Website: apple
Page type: customer-info-address
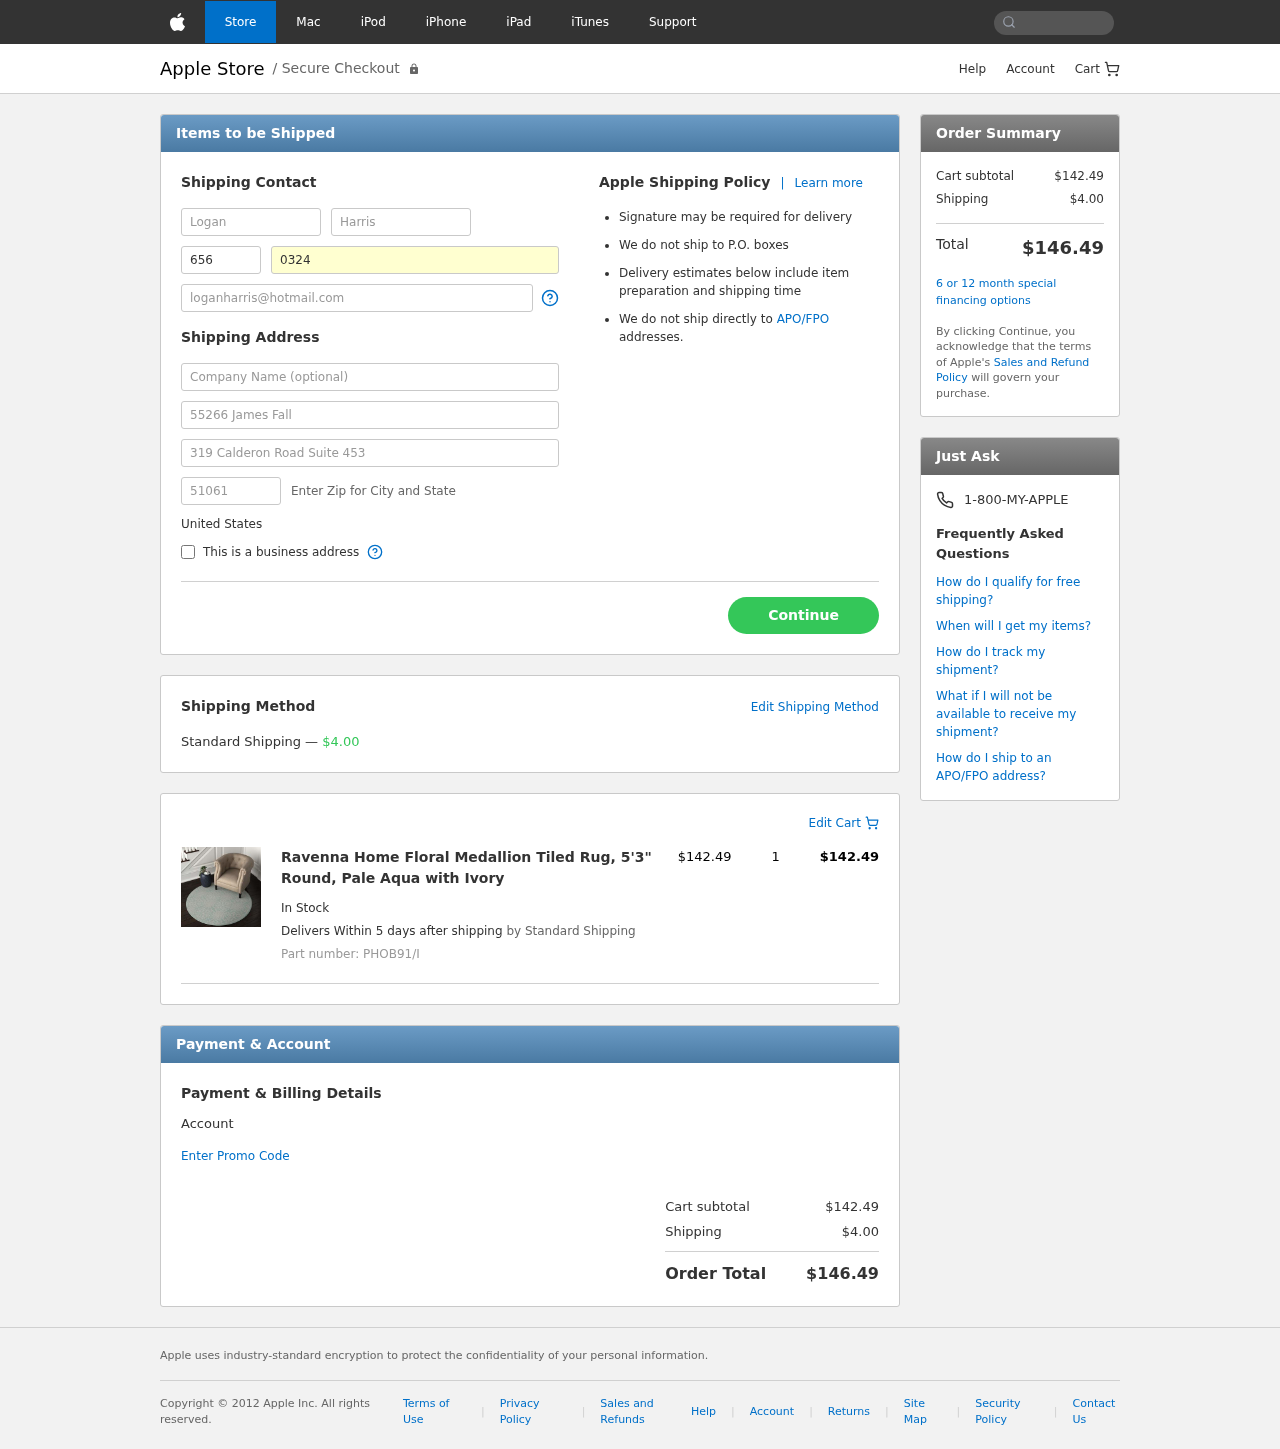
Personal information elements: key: PII_COUNTRY
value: United States
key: PII_FIRSTNAME
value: Logan
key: PII_LASTNAME
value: Harris
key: PII_PHONE_AREA
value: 656
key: PII_PHONE_LINE
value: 0324
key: PII_EMAIL
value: loganharris@hotmail.com
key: PII_STREET
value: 55266 James Fall
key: PII_STREET2
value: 319 Calderon Road Suite 453
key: PII_POSTCODE
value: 51061
Product elements: key: PRODUCT1_NAME
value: Ravenna Home Floral Medallion Tiled Rug, 5'3" Round, Pale Aqua with Ivory
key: PRODUCT1_PRICE
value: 142.49
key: PRODUCT1_QUANTITY
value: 1
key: PRODUCT1_SKU
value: PHOB91/I
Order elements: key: ORDER_SHIPPING_COST
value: $4.00
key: ORDER_ITEM_TOTAL
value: $142.49
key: ORDER_SUBTOTAL
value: $142.49
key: ORDER_TOTAL
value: $146.49